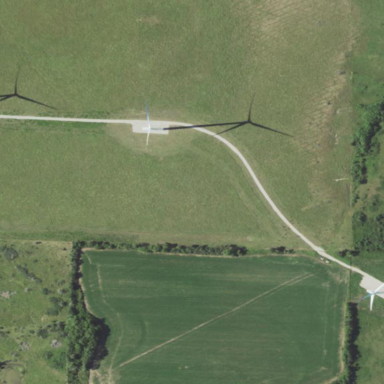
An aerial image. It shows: Windfarm.